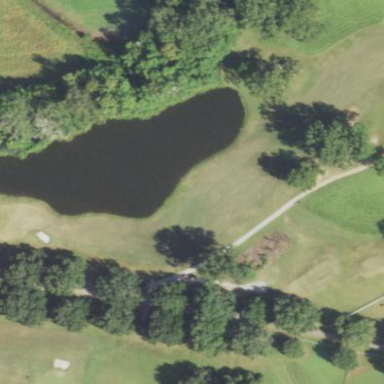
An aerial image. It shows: Area with grass used as rough in golf course.